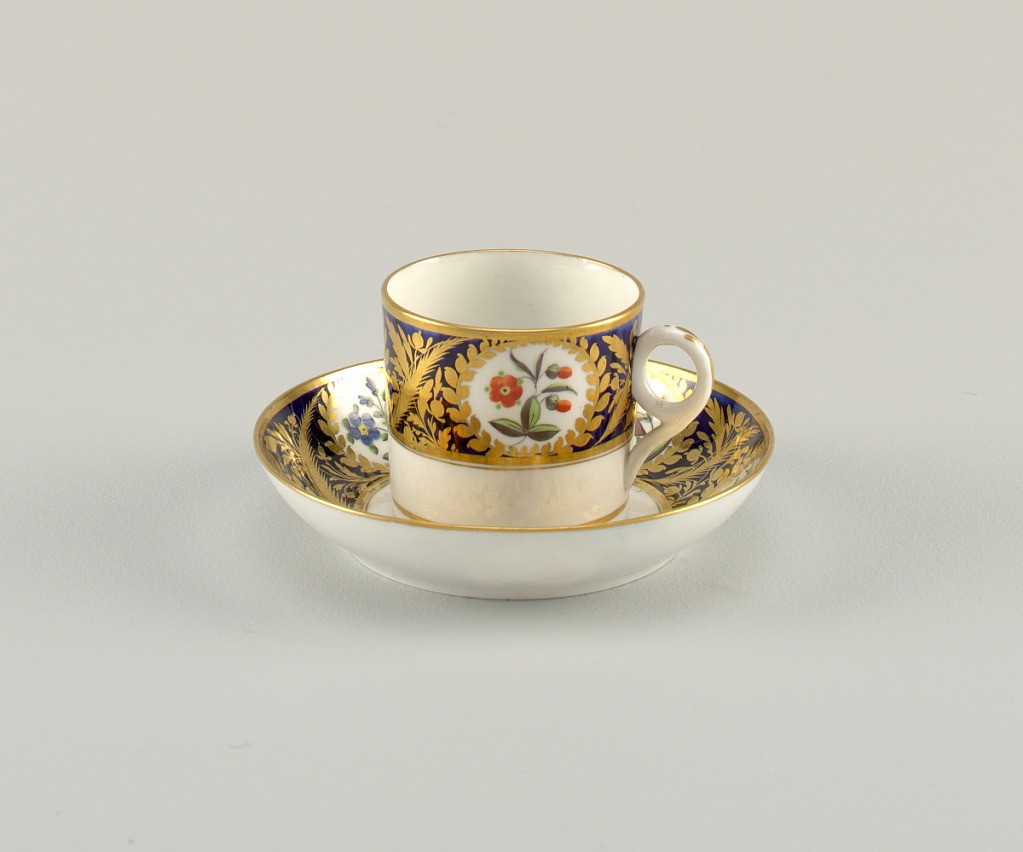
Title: Cup and Saucer
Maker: Minton Ceramics Manufactory, English, established 1796
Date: ca. 1800
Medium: porcelain (probably bone china), vitreous enamel, gold
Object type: cup and saucer
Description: Cup with straight wall, tapering slightly toward base. Loop handle. Saucer with high sides. Both pieces have underglaze blue band with overglaze floral pattern in gold. Medallion reserves show painted overglaze flowers.